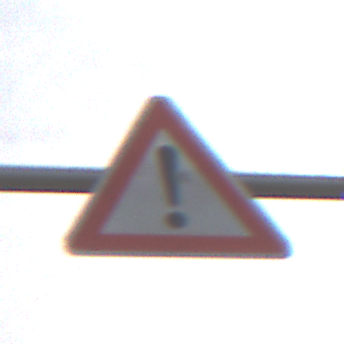
Verkehrszeichen: Gefahrenstelle
Umgebung: Outdoor, Nature
Tageszeit: Midday
Wetter: PartlyCloudy
Licht: Natural
Jahreszeit: NotSpecified
Kontrast: MediumContrast